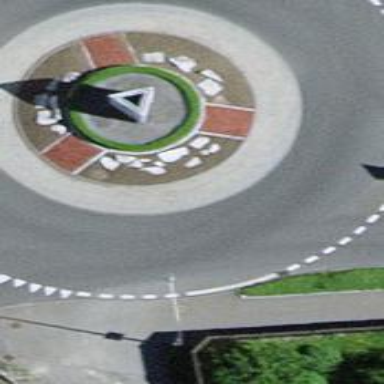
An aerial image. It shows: Roundabout on primary highway.